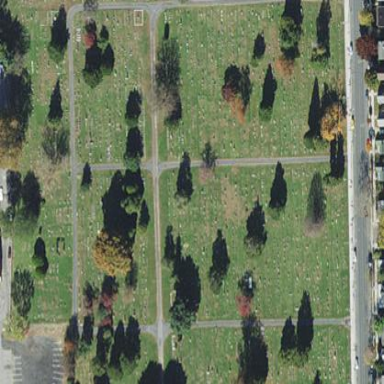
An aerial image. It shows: Graveyard area designated as cemetery.